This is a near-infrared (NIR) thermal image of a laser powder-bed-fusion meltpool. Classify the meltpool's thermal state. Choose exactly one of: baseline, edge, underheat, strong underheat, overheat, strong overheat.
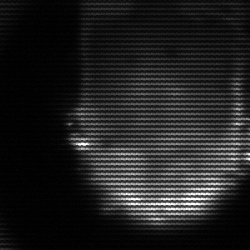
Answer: baseline